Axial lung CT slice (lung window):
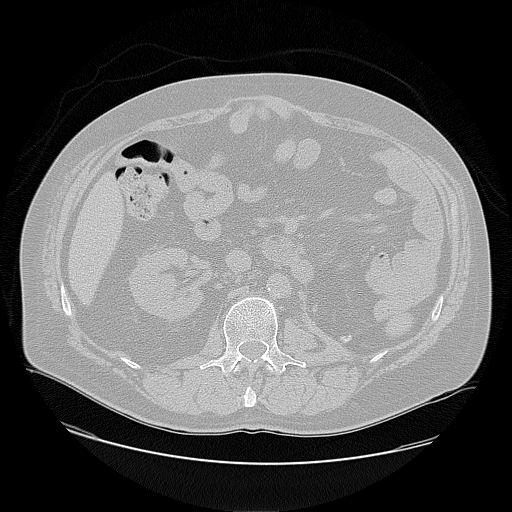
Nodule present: no